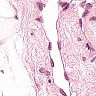
Metastatic tissue present: no